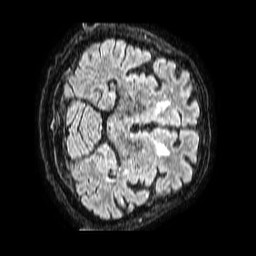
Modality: FLAIR
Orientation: axial
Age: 73
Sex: male
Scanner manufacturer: philips
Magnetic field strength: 1.5 T
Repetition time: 4.8 s
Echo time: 0.3 s